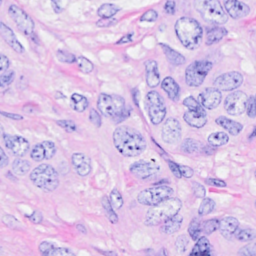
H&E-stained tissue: Breast